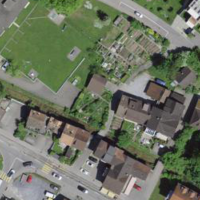
EUNIS habitat code: 54
Species observed at this site:
Vicia sepium